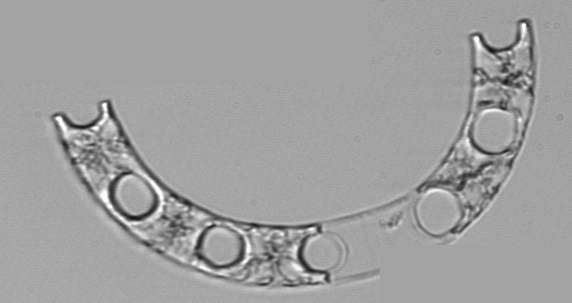
Label: Eucampia